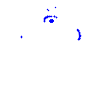
Particle: proton